Question: here is the picture describe what I need

'''
JSONObject flightStatuses = response.getJSONObject("flightStatuses");
'''
can you tell me what I do after that?
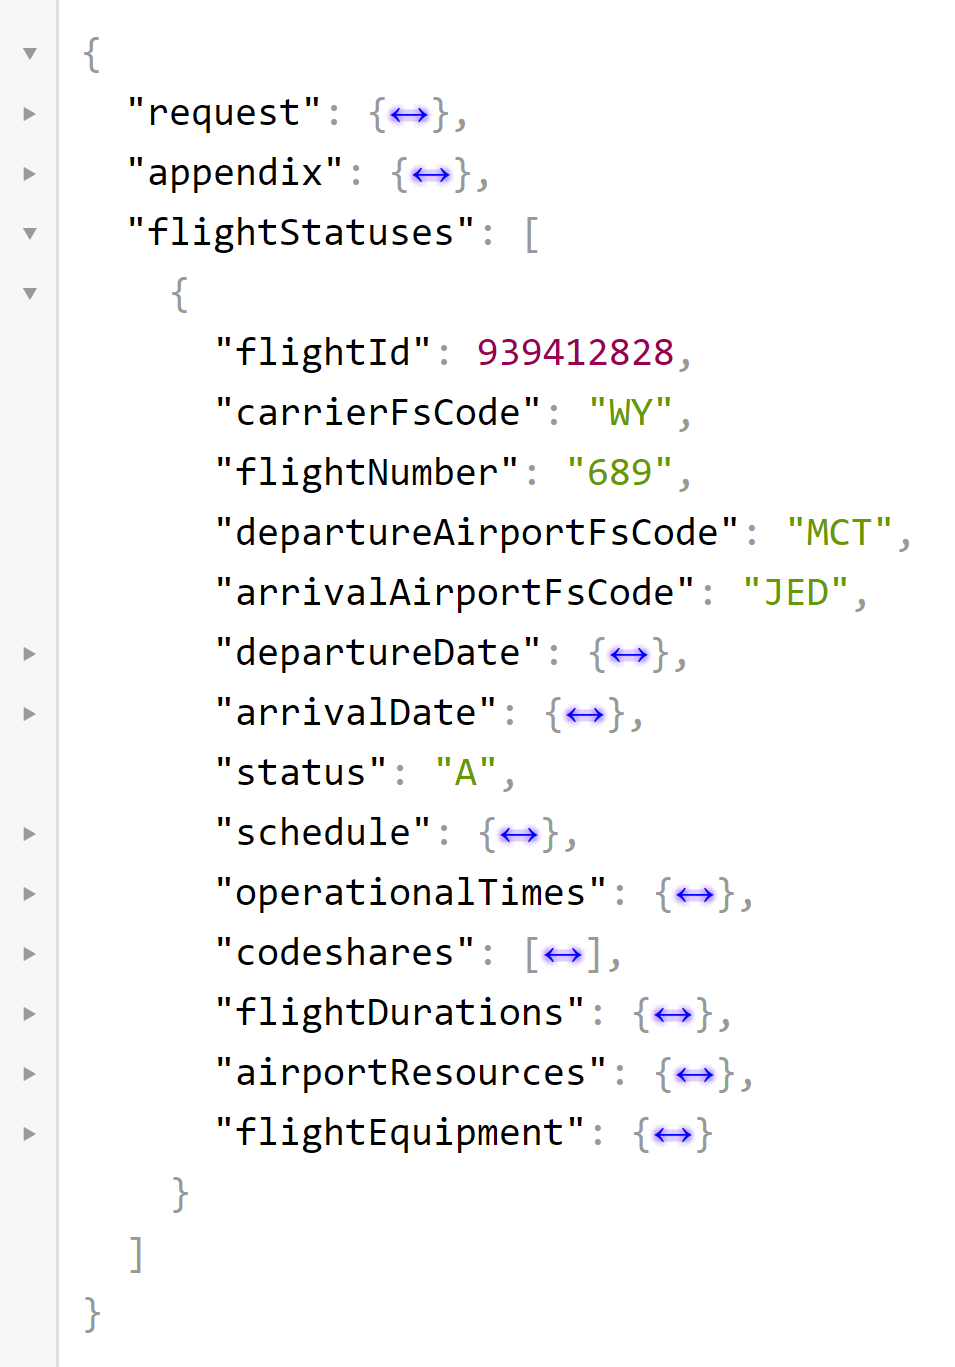
Answer: try below code
'''
JSONArray flightStatuses = response.getJSONArray("flightStatuses");
JSONObject object = flightStatuses.getJSONObject(0);
'''